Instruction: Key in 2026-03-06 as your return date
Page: home
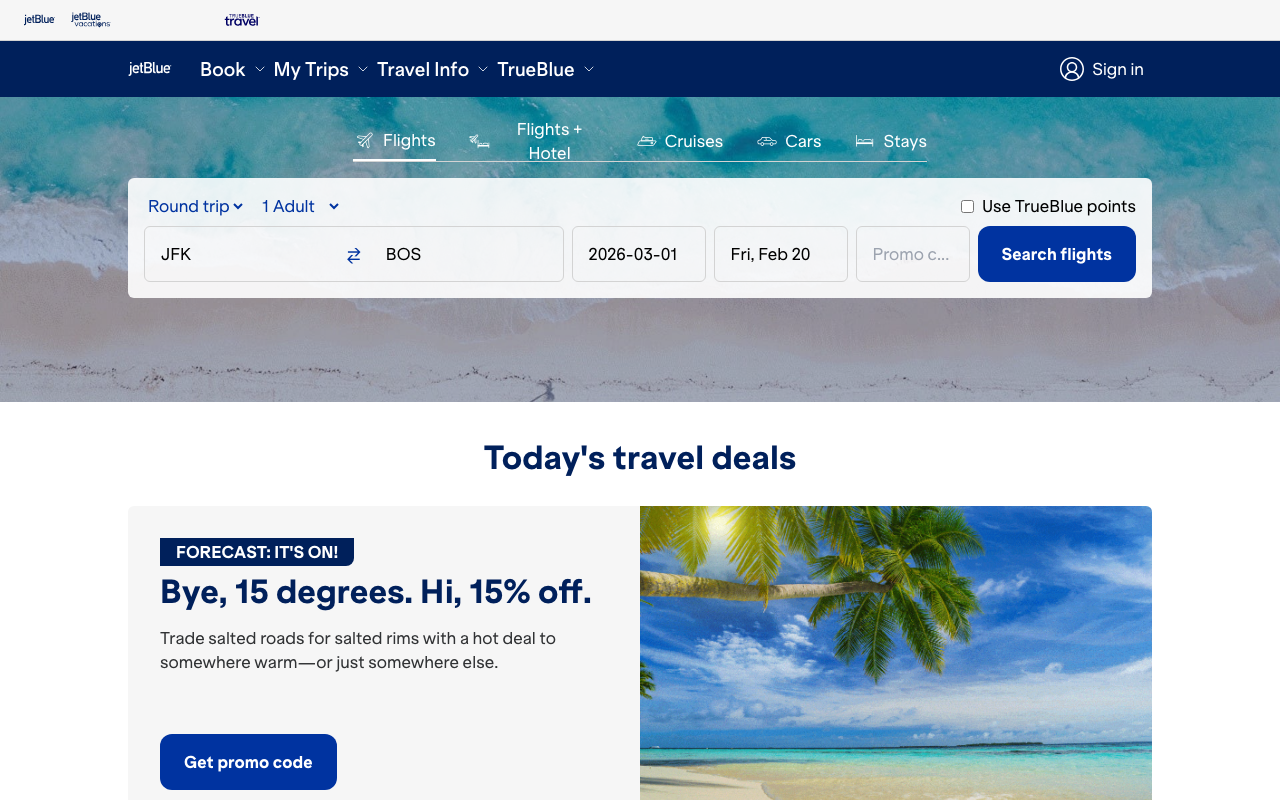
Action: type